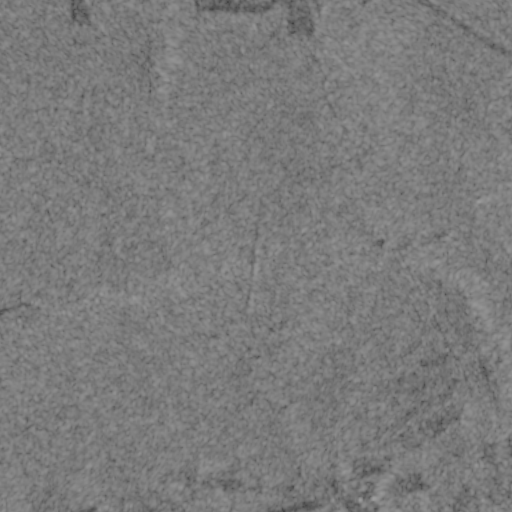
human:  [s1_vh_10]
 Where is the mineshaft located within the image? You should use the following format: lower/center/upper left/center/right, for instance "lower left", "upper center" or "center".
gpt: The mineshaft is located in the lower right of the image.
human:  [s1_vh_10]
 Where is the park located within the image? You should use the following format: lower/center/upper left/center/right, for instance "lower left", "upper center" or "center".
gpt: The park is located in the lower right of the image.
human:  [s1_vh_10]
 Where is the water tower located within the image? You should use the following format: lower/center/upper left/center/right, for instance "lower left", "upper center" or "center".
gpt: The water tower is located in the center right of the image.
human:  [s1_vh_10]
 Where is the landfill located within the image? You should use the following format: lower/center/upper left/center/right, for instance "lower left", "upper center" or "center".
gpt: There is no landfill in the image.

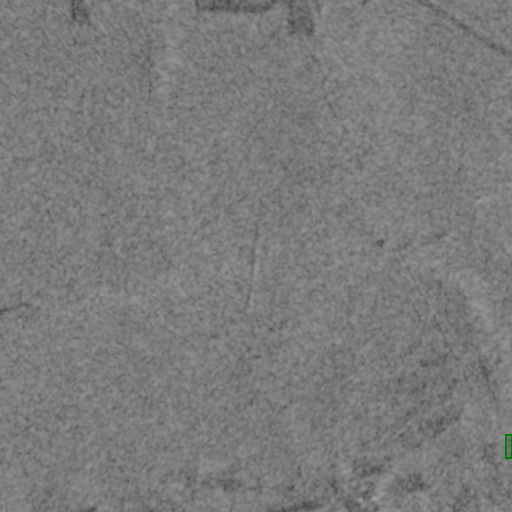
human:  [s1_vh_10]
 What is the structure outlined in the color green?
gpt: The structure outlined in green is a park.
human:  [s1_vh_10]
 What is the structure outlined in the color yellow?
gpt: There is no yellow outline.